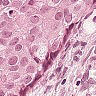
Metastatic tissue present: yes